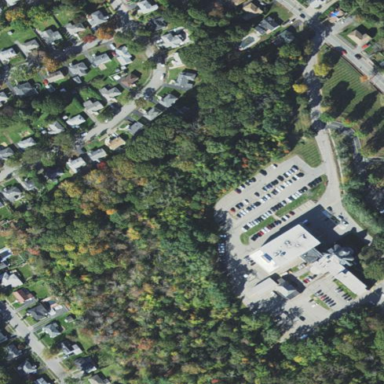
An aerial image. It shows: Hospital providing healthcare services.